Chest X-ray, AP view. Patient: 46 years old, sex F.
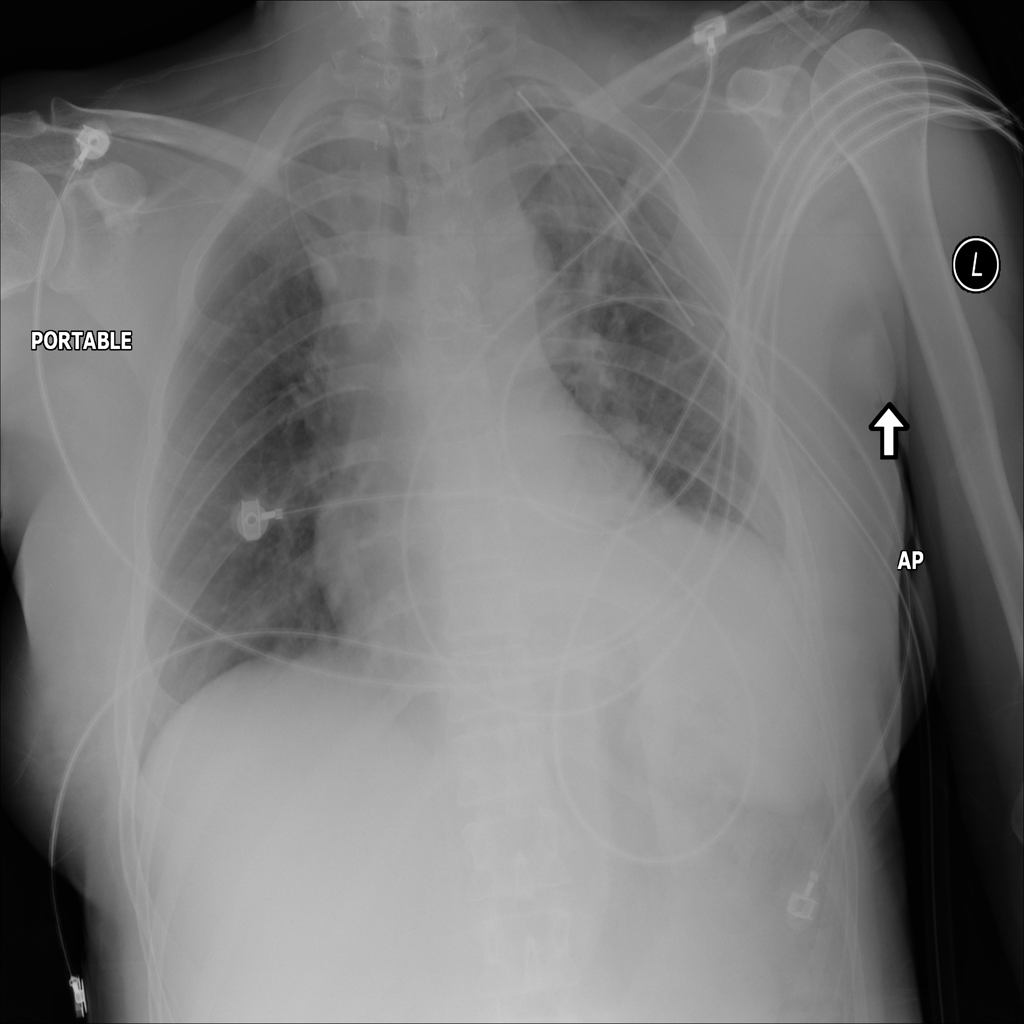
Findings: Atelectasis